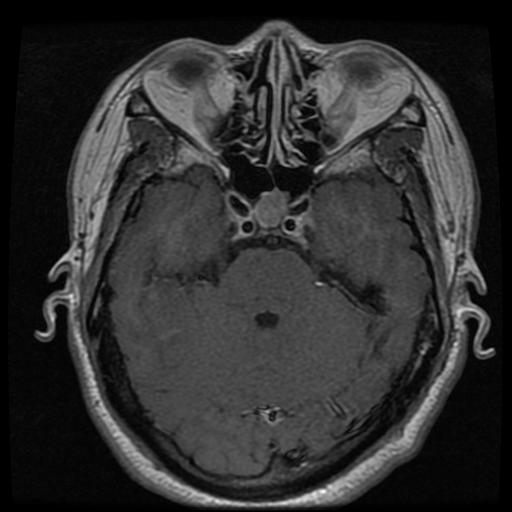
Label: pituitary